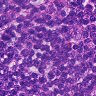
Metastatic tissue present: no